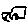
Label: car